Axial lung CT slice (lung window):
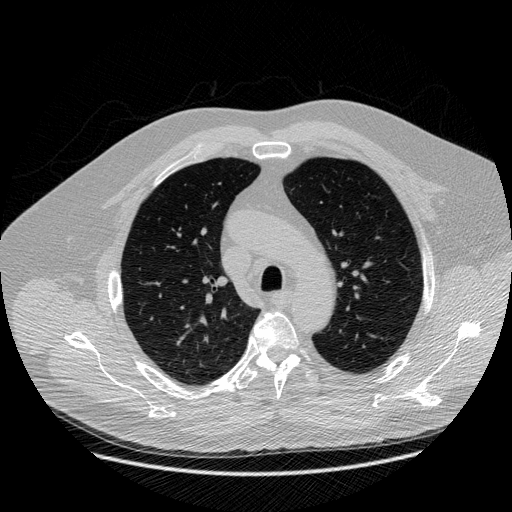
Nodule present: no